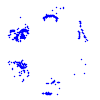
Particle: pion